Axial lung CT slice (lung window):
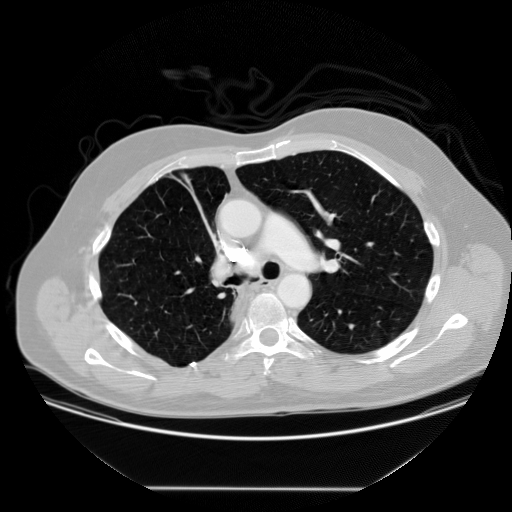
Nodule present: no